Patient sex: F
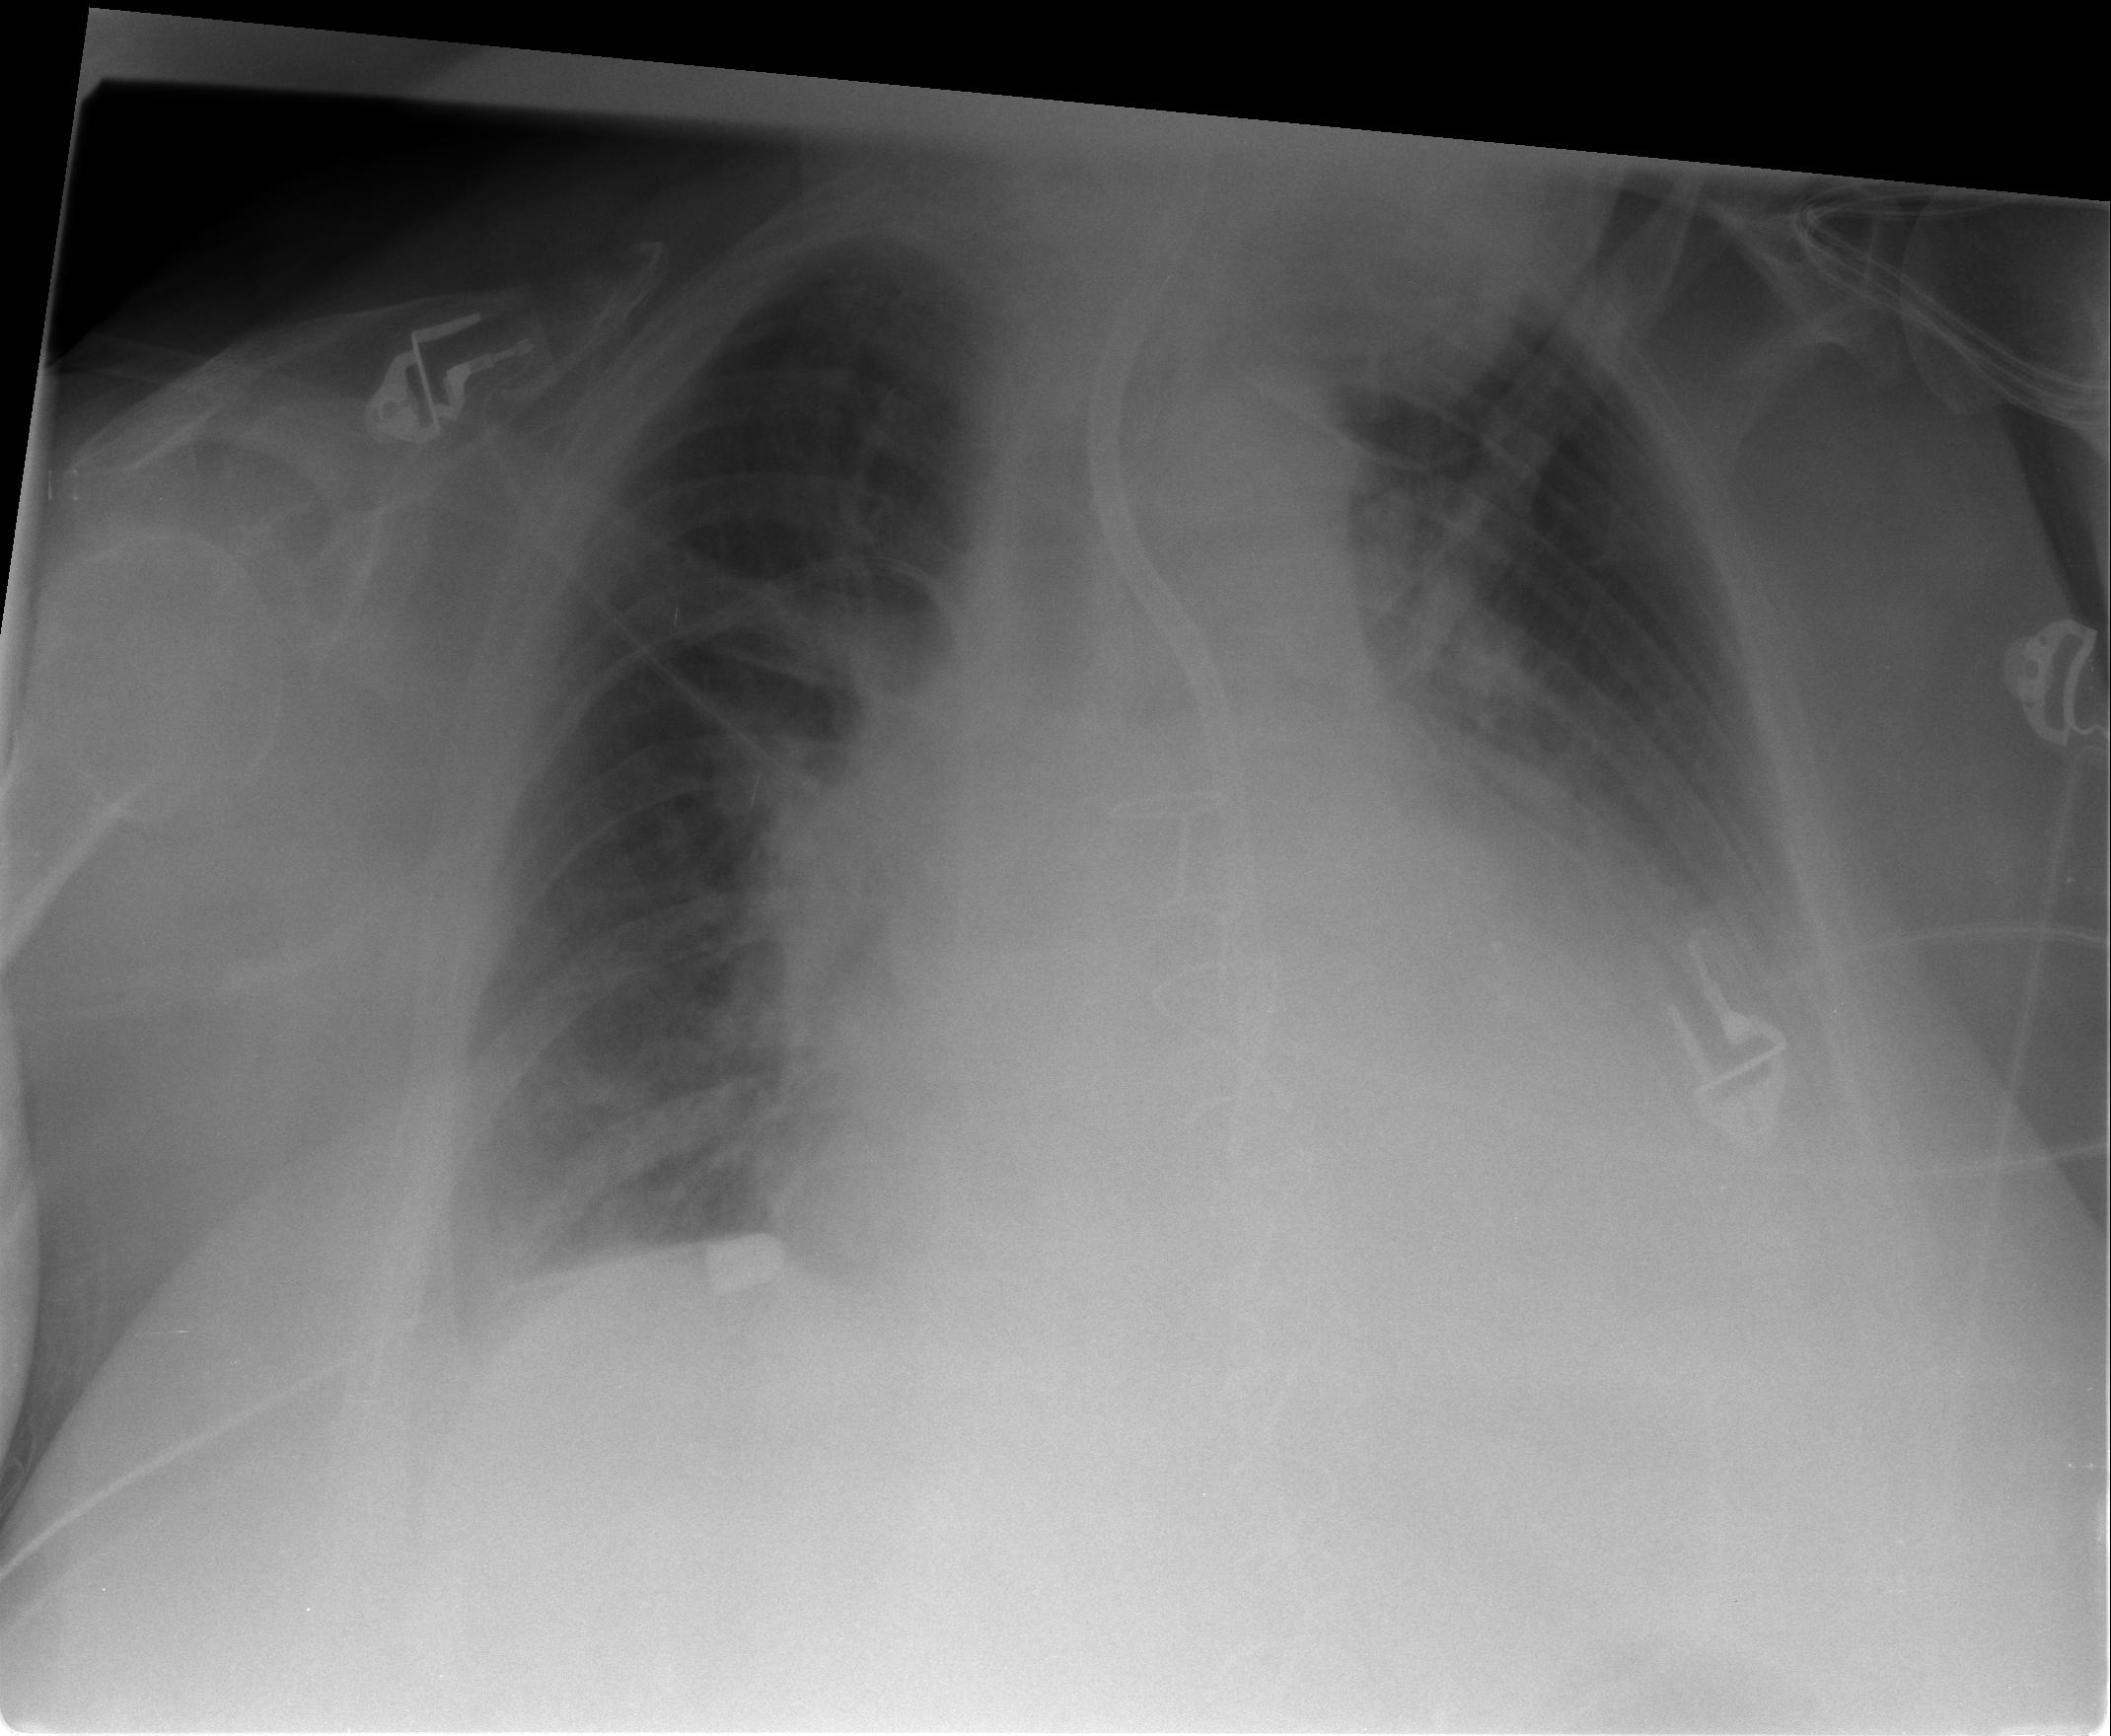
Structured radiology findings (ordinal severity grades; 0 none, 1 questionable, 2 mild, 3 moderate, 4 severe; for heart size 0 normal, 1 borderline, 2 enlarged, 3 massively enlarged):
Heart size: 2
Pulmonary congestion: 2
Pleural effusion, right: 2
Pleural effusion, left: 3
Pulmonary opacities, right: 1
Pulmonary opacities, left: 2
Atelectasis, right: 1
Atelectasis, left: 2